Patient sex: M
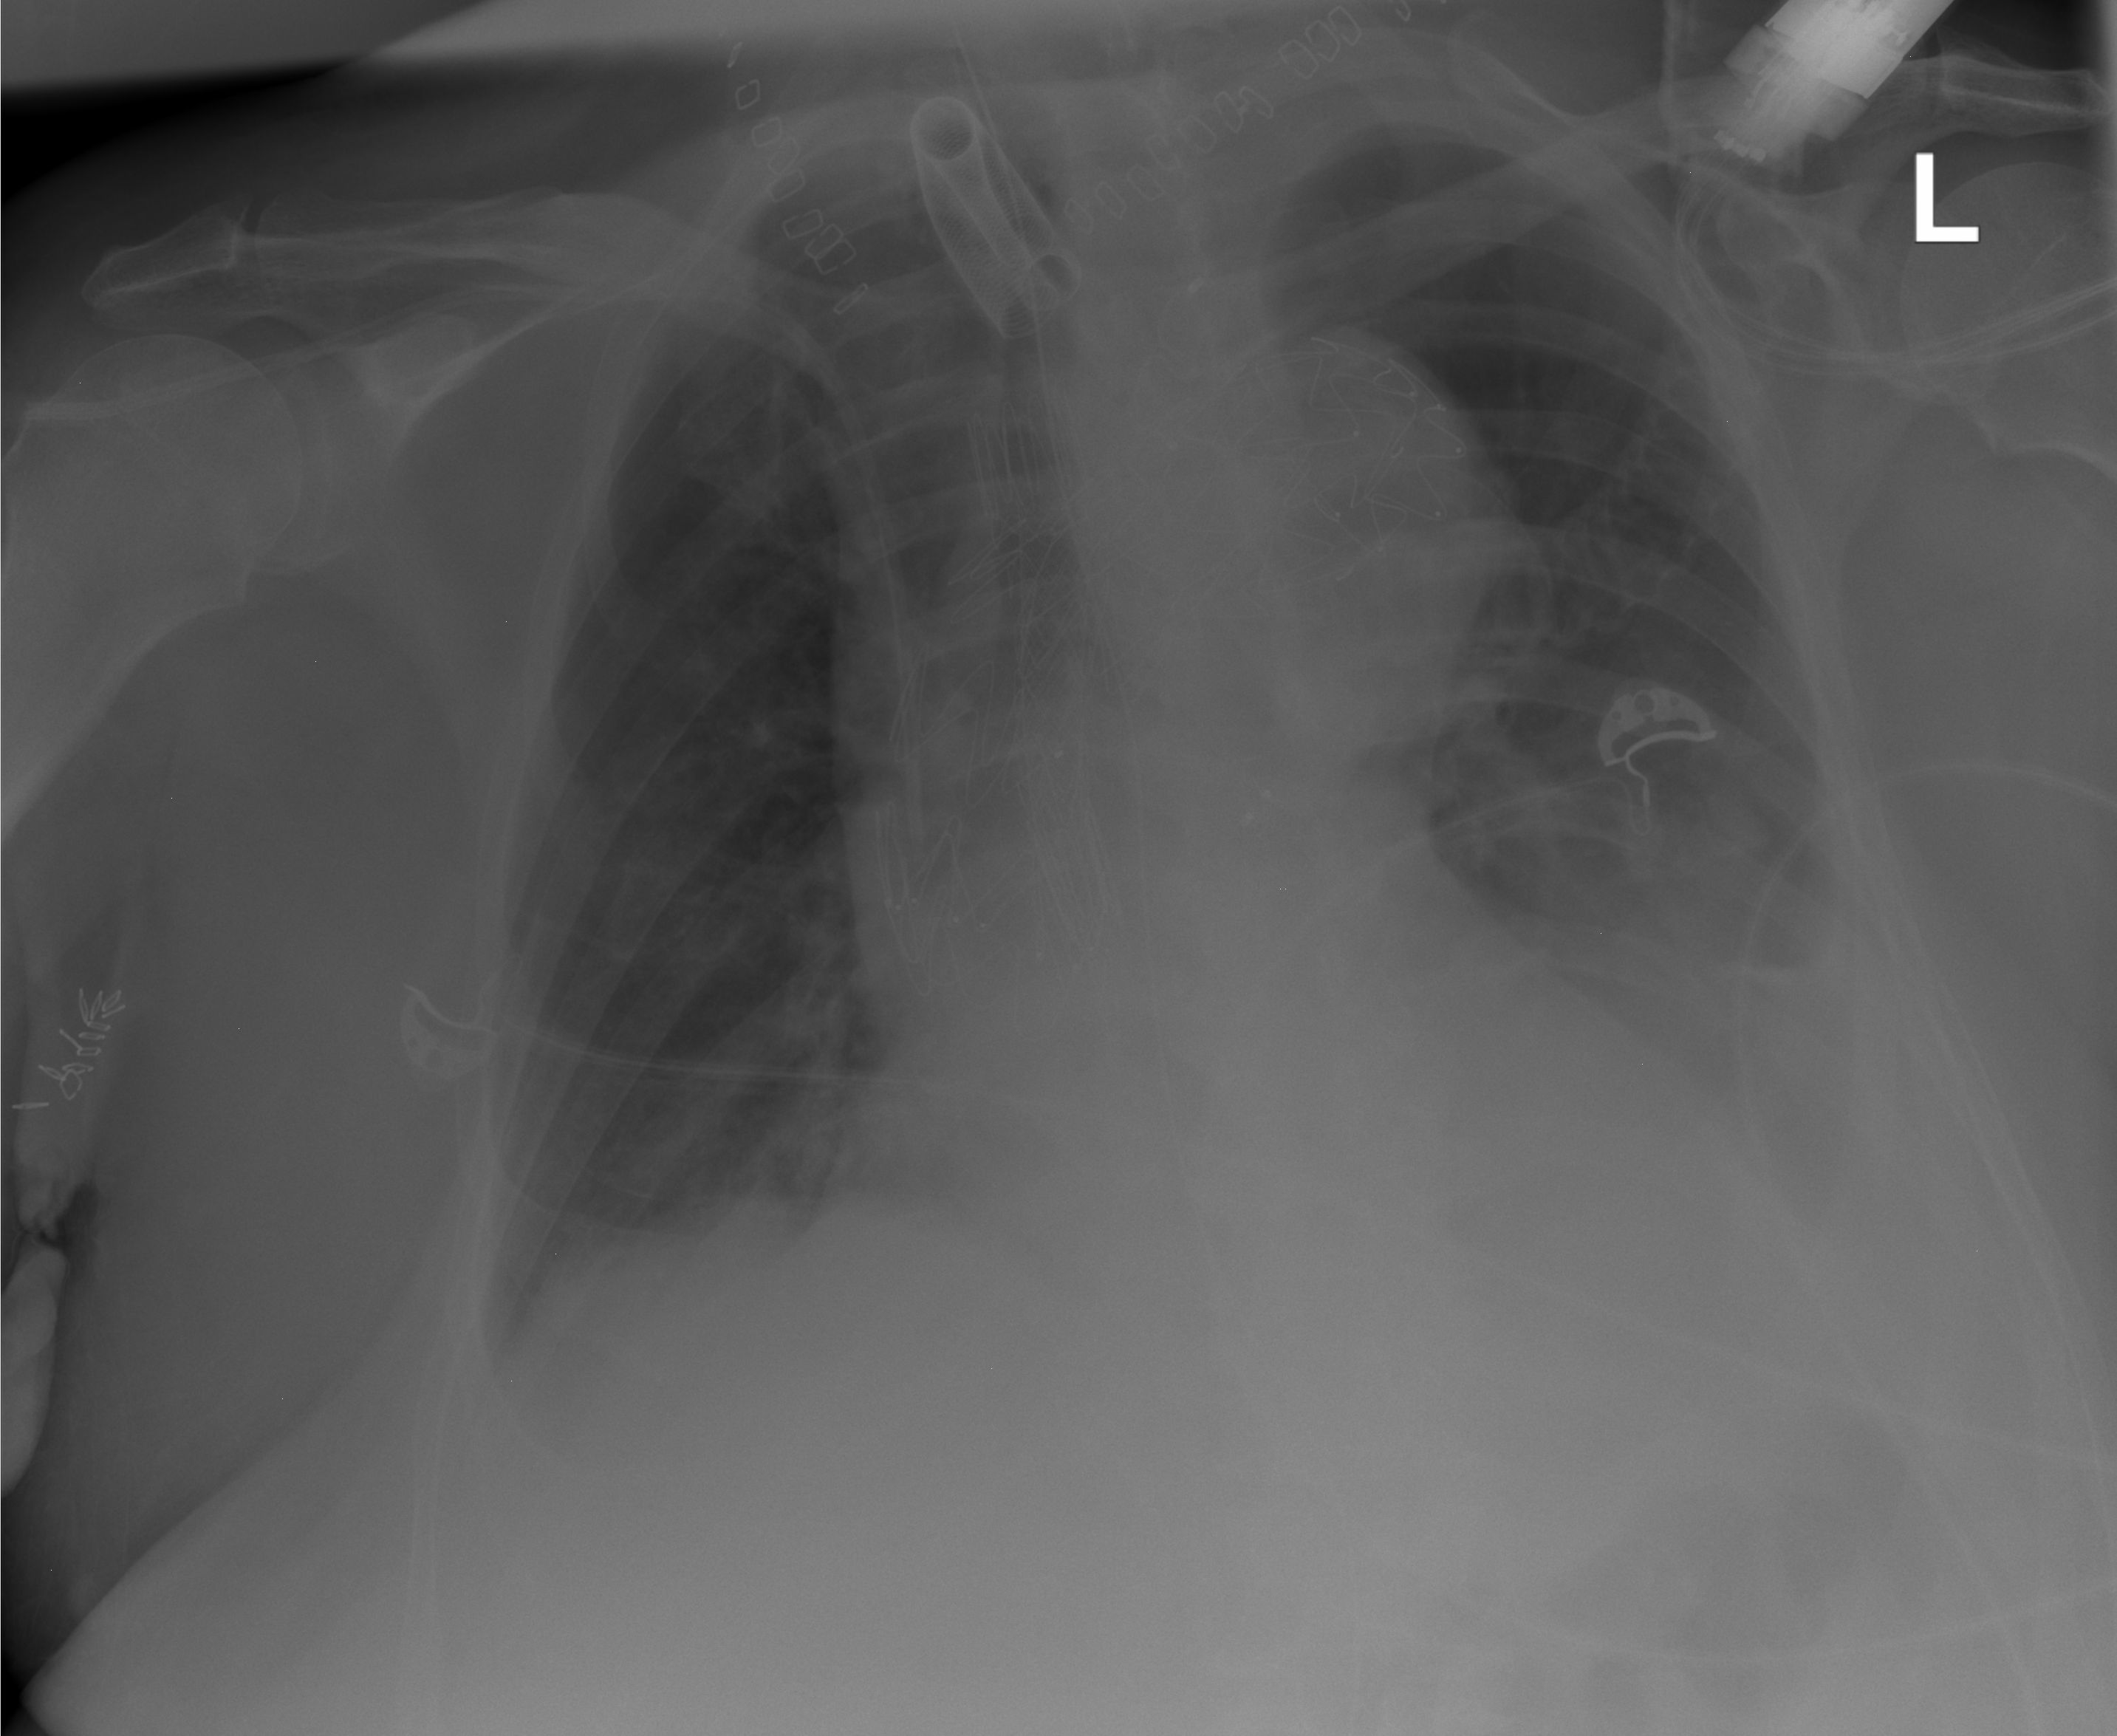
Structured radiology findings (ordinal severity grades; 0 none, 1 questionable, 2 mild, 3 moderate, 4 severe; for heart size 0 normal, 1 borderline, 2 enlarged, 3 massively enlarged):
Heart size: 2
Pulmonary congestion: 0
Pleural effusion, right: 0
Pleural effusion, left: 2
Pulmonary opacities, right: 0
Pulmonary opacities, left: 0
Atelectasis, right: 2
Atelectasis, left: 0